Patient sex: M
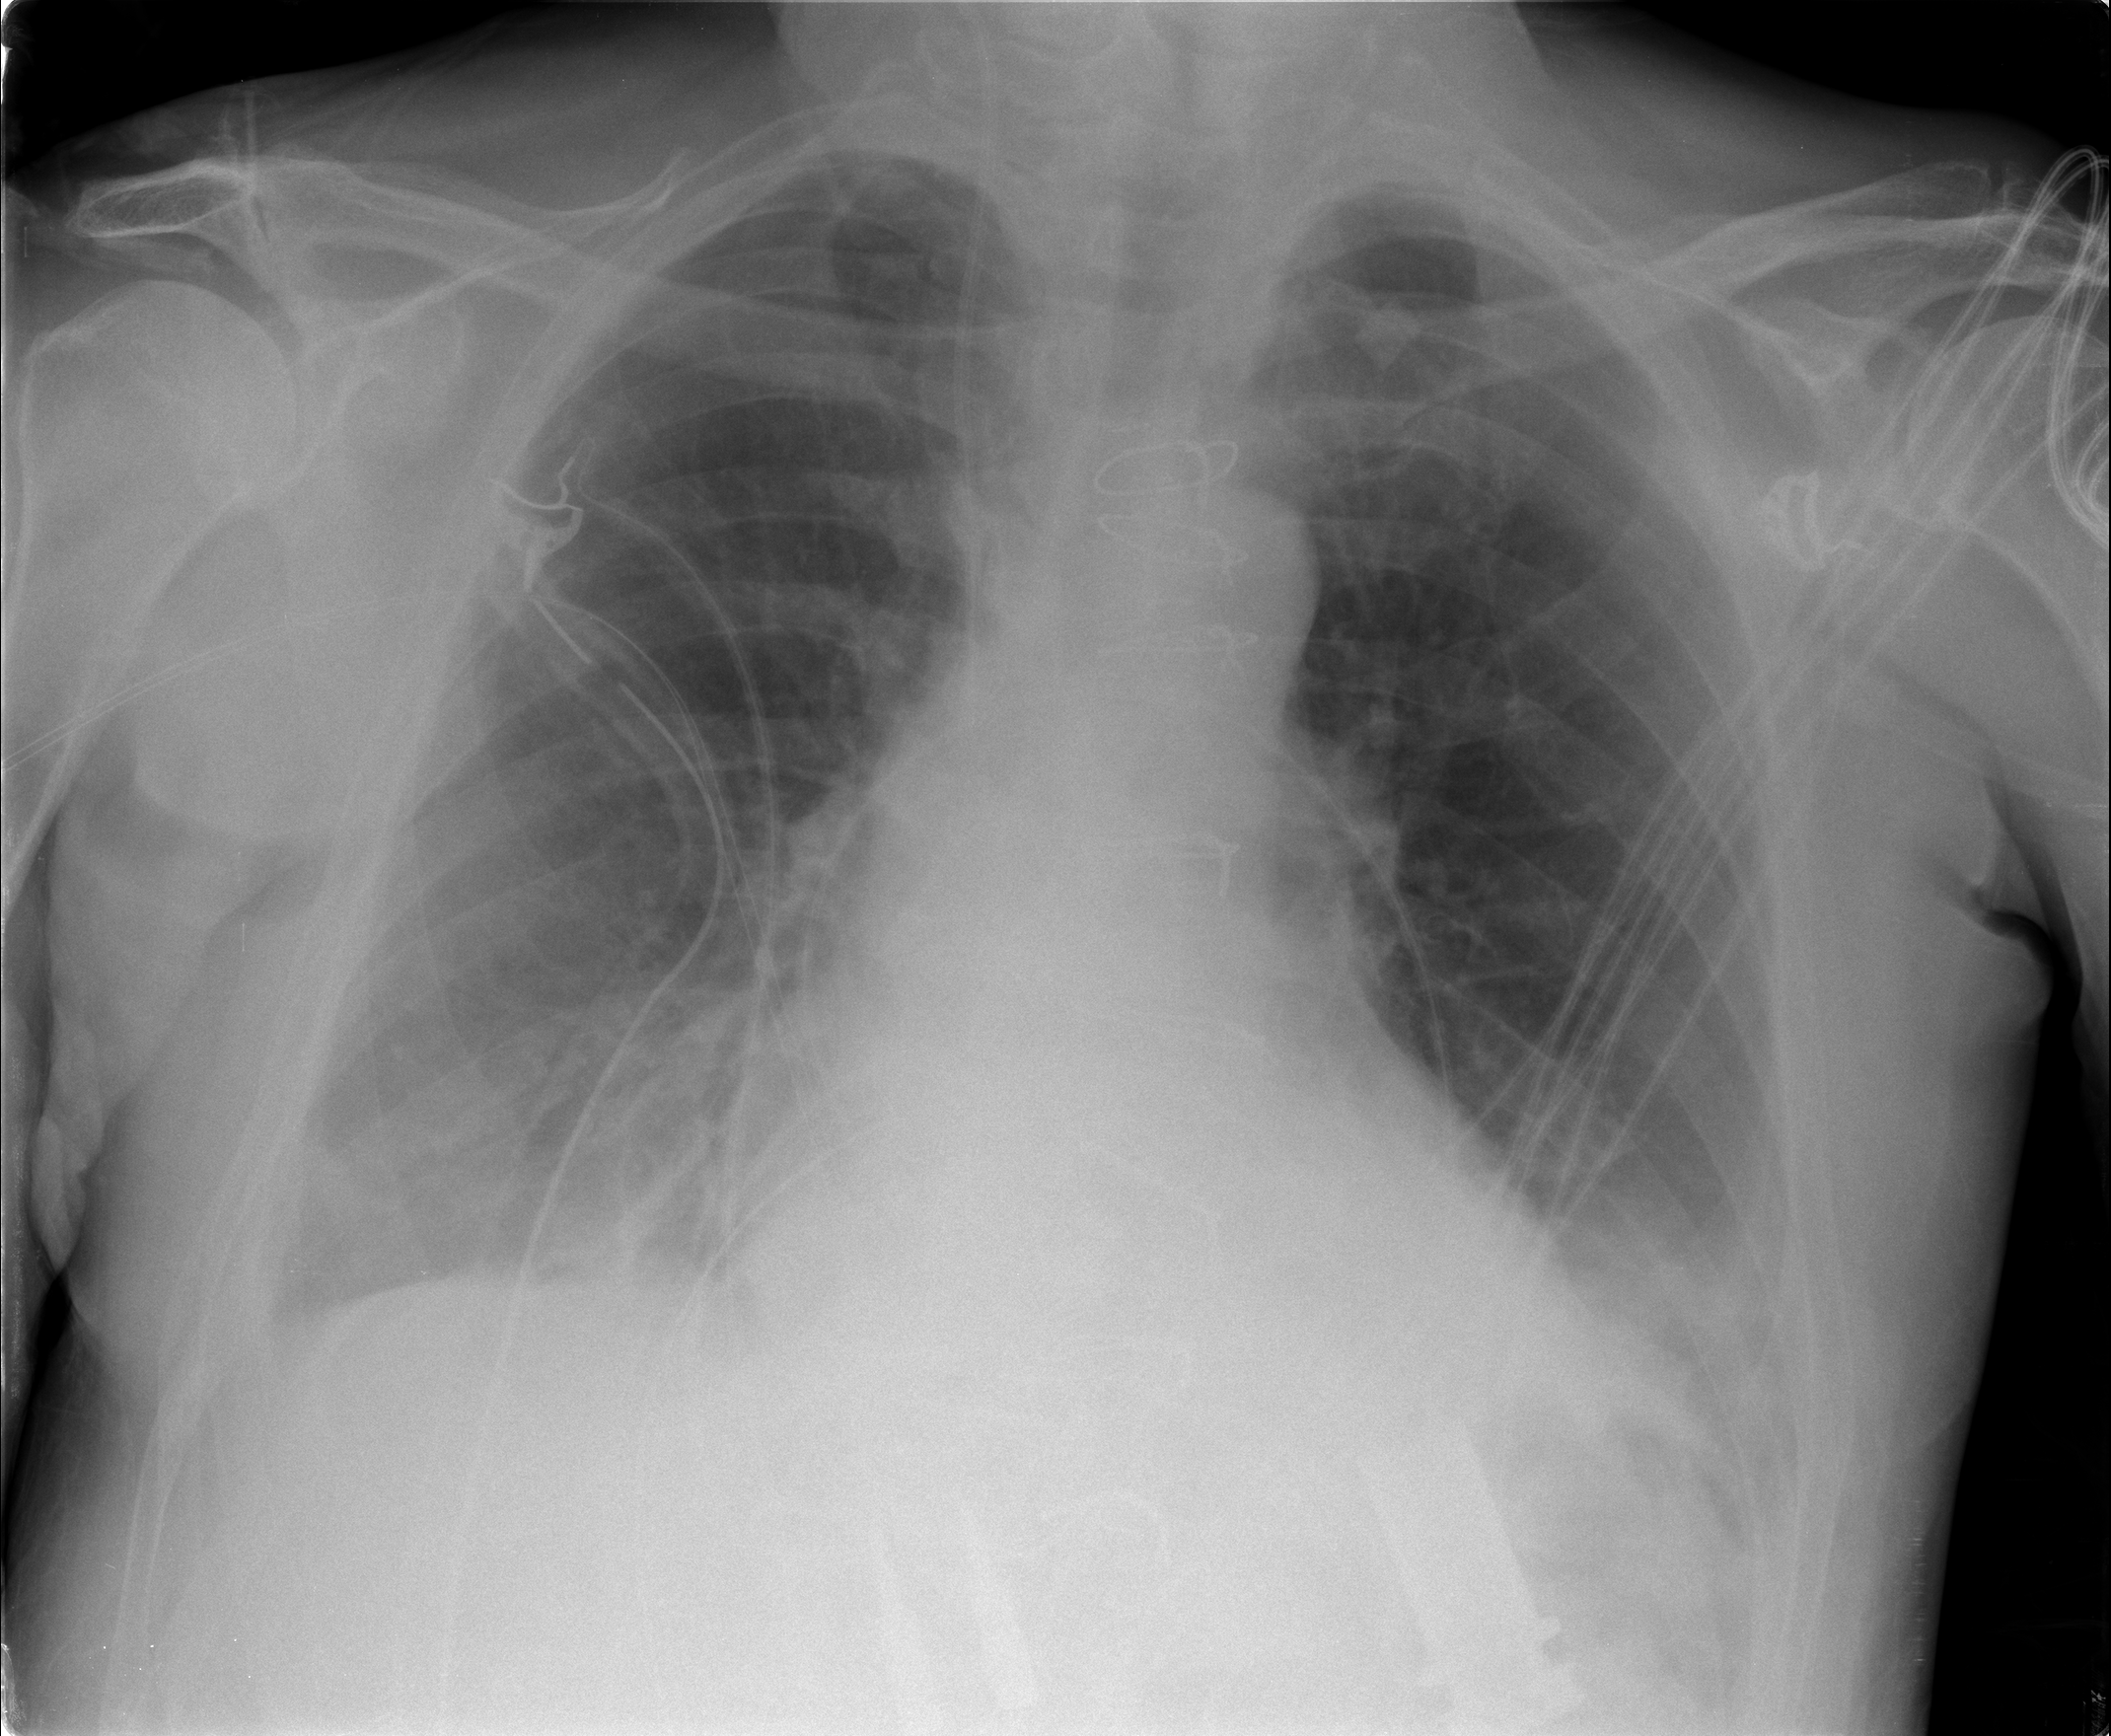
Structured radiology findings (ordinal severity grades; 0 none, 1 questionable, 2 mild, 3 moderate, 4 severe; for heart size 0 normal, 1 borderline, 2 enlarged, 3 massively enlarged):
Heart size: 0
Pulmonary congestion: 0
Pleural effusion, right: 2
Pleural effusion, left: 2
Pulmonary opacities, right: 0
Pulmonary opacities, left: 0
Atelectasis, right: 0
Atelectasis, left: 2